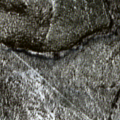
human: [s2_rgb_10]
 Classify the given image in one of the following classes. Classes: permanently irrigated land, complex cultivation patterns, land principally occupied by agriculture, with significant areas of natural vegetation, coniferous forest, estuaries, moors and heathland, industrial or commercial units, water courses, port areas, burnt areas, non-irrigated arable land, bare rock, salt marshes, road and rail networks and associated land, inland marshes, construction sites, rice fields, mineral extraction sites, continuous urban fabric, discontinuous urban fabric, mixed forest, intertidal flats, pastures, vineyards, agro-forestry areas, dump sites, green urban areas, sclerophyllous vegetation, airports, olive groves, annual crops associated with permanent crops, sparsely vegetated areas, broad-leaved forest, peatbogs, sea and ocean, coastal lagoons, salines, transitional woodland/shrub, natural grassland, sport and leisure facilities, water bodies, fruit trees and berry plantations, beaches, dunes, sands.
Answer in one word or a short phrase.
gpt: coniferous forest, moors and heathland, transitional woodland/shrub